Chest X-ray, PA view. Patient: 64 years old, sex F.
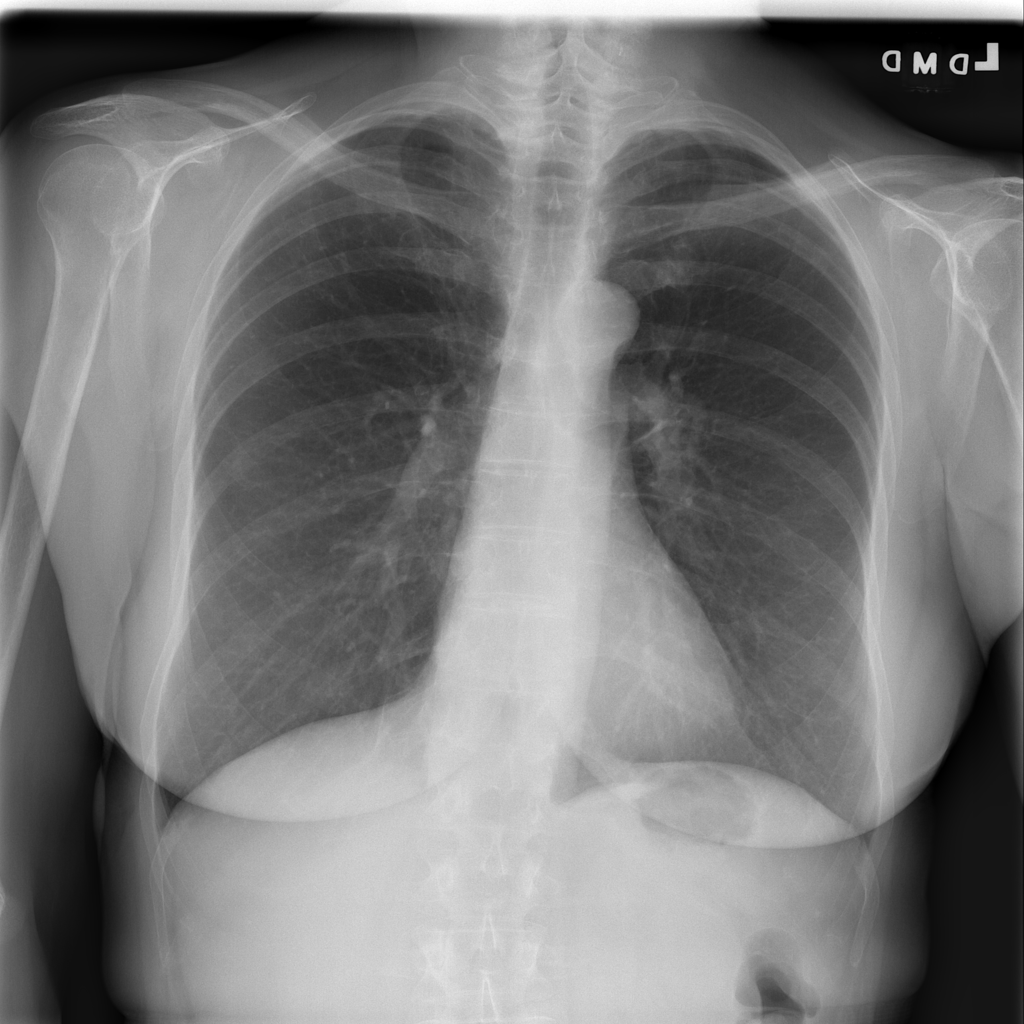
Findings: No Finding